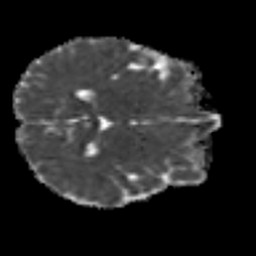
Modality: MD
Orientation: axial
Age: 26
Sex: female
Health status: ill
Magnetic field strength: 3 T
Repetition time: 8.4 s
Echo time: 0.0926 s